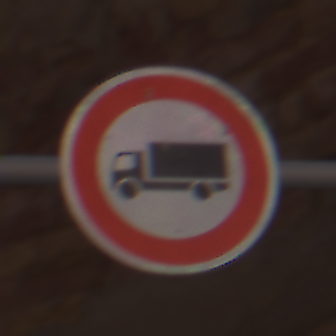
Verkehrszeichen: VerbotFuerKraftfahrzeugeUeberDreiKommaFuenfTonnen
Umgebung: Outdoor, Urban
Tageszeit: MorningAfternoon
Wetter: Clear
Licht: Natural
Jahreszeit: NotSpecified
Kontrast: MediumContrast